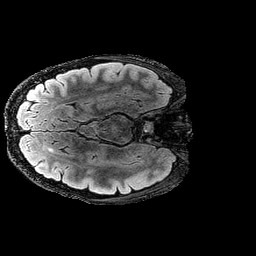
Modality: FLAIR
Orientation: axial
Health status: ill
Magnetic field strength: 3 T